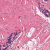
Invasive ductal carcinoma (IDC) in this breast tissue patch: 0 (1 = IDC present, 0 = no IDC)